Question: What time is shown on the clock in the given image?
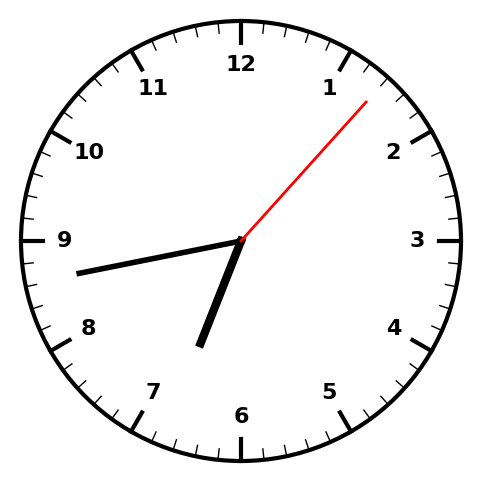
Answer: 06:43:07